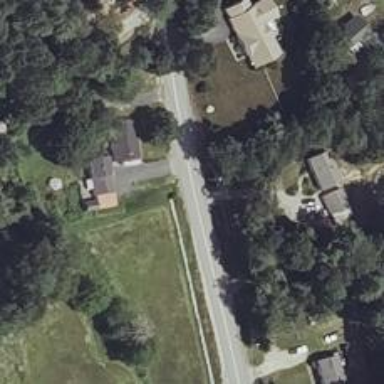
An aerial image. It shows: Residential road.